Question: i just need to put the sum of "sessions" of top of each bar. But i just get this:

This is my code:
'''
ggplot(VisitasData, aes(factor(Fuentes), sessions, fill = Fuentes)) +
geom_bar(stat="identity", position = "dodge") +
geom_text(aes(label = comma(sessions)), position=position_dodge(width=0.9), vjust=-0.25) +
scale_fill_manual(breaks = c("0", "1", "3", "6", "9"),
labels = c("Directo", "Email", "References",
"SEO", "Social Media"),
values = c("#E69F00", "#56B4E9", "#009E73",
"#F0E442", "#0072B2"))
'''
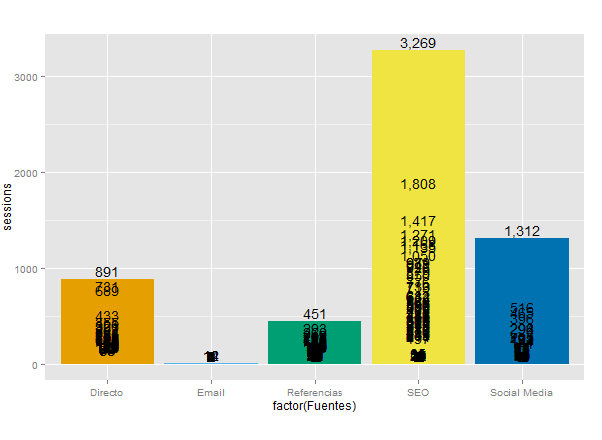
Answer: I can't be certain without seeing your data, but here's what appears to be happening, illustrated with some fake data:
'''
# Fake data
set.seed(23)
dat = data.frame(cat=rep(LETTERS[1:3], each=4), value=sample(100:1000, 12))
cat value
1 A 619
2 A 300
3 A 398
4 A 738
5 B 835
6 B 479
7 B 962
8 B 974
9 C 850
10 C 988
11 C 871
12 C 724
# Analogous to your plot
ggplot(dat, aes(cat, value, fill=cat)) +
geom_bar(stat="identity", position="dodge", alpha=0.25) +
geom_text(aes(label=value))
'''

What happened above is that 'ggplot' added a bar for every single row of data. As a result, there are four bars overplotted, as you can see because of the 'alpha=0.25' parameter, which makes the bars transparent. 'ggplot' did this because of 'stat="identity"' which tells 'ggplot' to take the data as is and not apply any transformations. But without 'stat="identity"', 'geom_bar' will throw an error, because the default 'stat' for 'geom_bar' is 'stat="bin"' (meaning create a histogram of row counts) and you can't map a variable to 'y' and also use 'stat="bin"' (and a histogram isn't what you want anyway).
Instead, you need to tell 'ggplot' to sum the values within each category first and then plot the sums. For example:
'''
ggplot(dat, aes(cat, value, fill=cat)) +
stat_summary(fun.y=sum, geom="bar", position="dodge") +
stat_summary(fun.y=sum, geom="text", aes(label=..y..))
'''

You can also create a summary data frame outside of 'ggplot' and then feed the summary data frame to 'ggplot'. Then you would use 'geom_bar(stat="identity")' to get the bar plot you want.